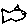
Label: fish